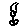
Label: flower